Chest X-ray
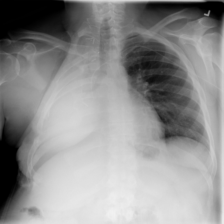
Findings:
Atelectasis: negative
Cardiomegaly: negative
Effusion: negative
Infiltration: negative
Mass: negative
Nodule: positive
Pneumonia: negative
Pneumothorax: negative
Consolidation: negative
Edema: negative
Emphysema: negative
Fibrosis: negative
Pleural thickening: negative
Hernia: negative